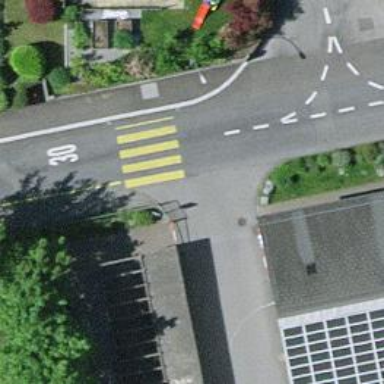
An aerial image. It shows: Uncontrolled zebra crossing on the road.